Question: I saw following image on a site ,

they are not using any background image , doing all this with css .
How can i create a tag like this using css , suppose there is no 'Buy!' button in it ..
here is the link
<URL>
Thanks,
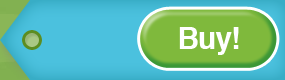
Answer: This is indeed an image. But just to prove that it is also possible only using css, here is a fiddle solution : <URL>
'''
input{
background-color:rgba(110, 180, 60, 1);
padding:10px;
border-radius:40px;
border-color:white;
border-width: 3px;
border-style: solid;
font-size:2em;
font-weight:bold;
color: white;
margin:20px;
margin-left: 70px;
box-shadow:-2px -2px 1px 3px rgba(50, 150, 30,1) inset,5px 5px 5px rgba(255, 255, 255,0.5) inset;
}
.somebg{
background-color: rgba(100, 200, 230, 1);
width: 250px;
height: 105px;
box-shadow: 0px 0px 40px rgba(1,1,1,0.5) inset;
}
'''
Here the 'input' is the button. Play with the borders, the radius and the box-shadows, and you're done :)
EDIT: <URL>